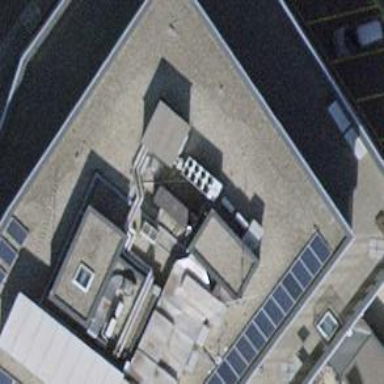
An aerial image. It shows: Commercial building.